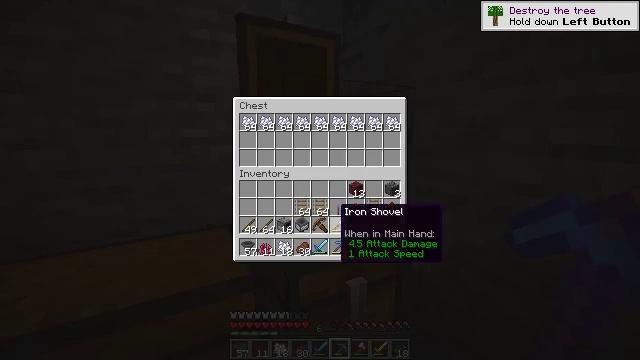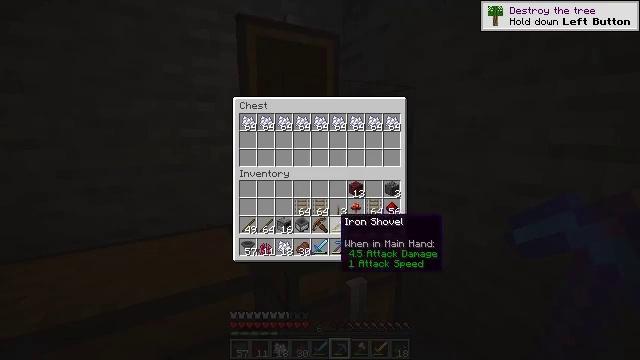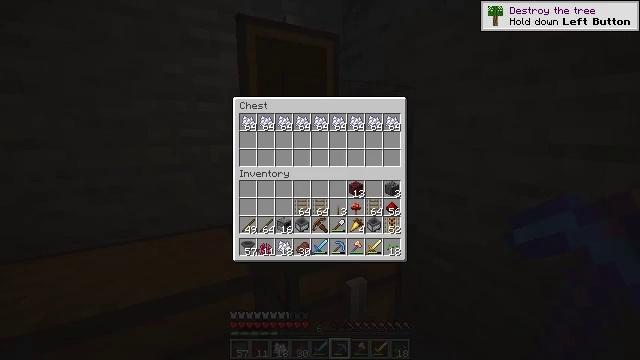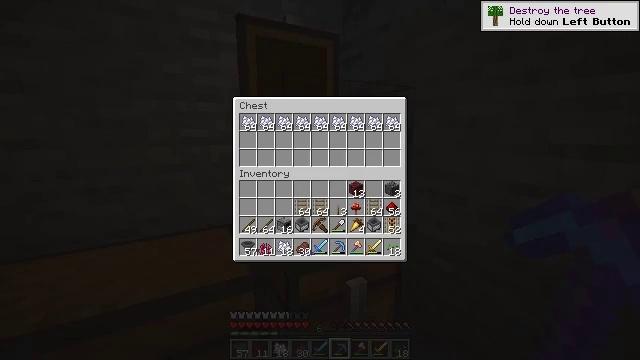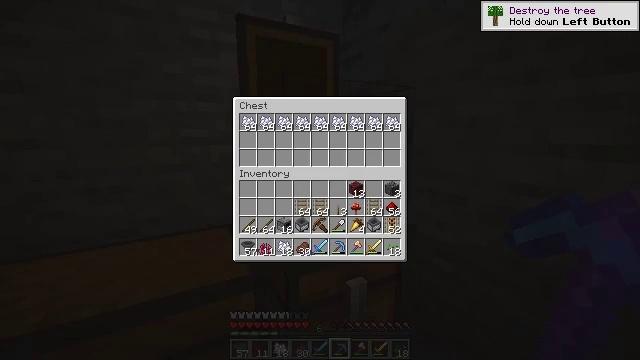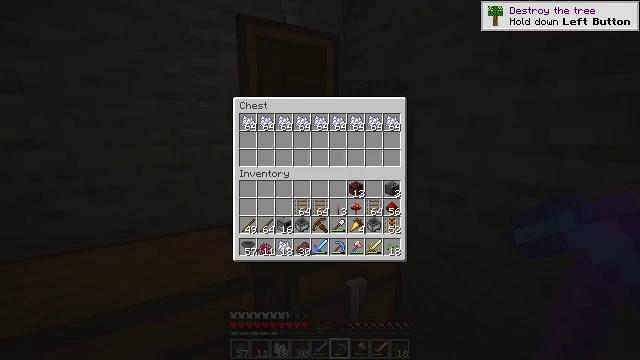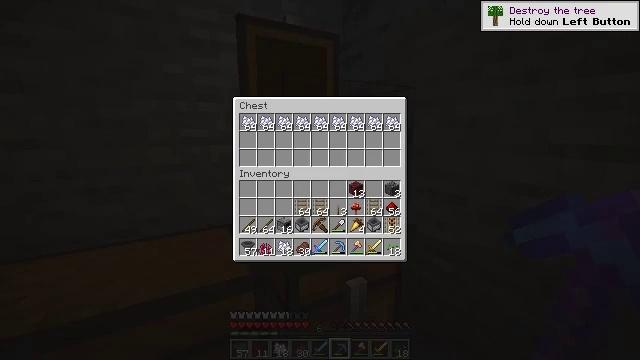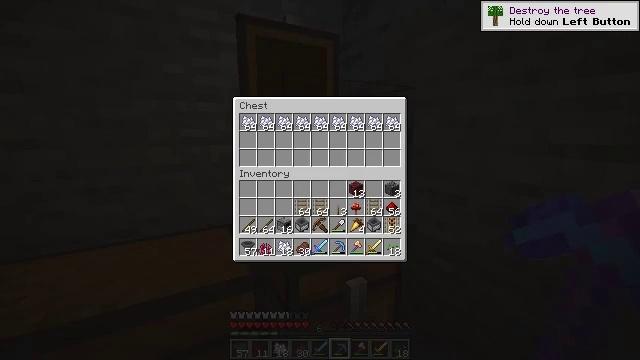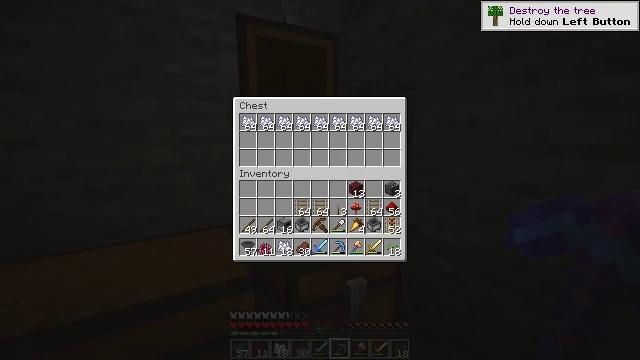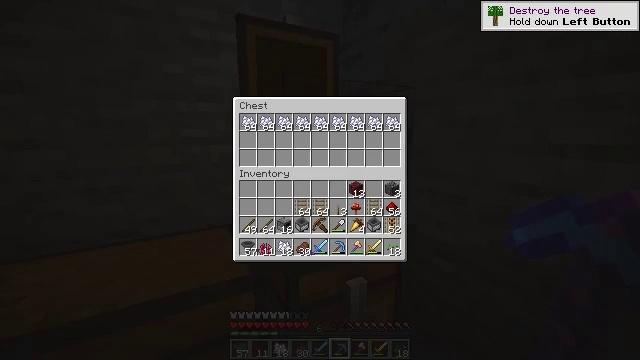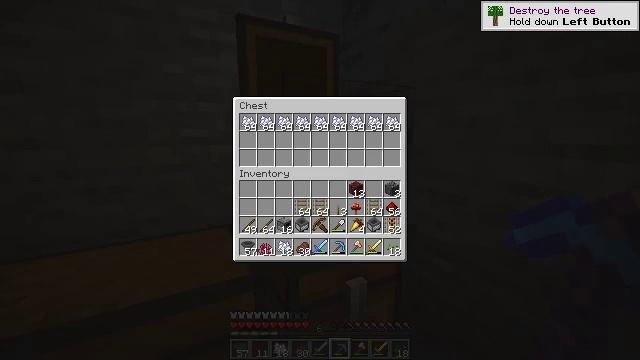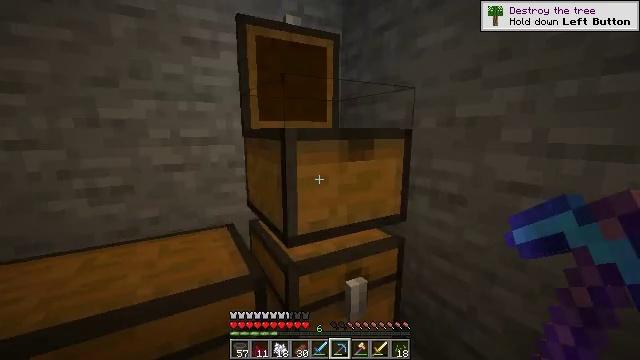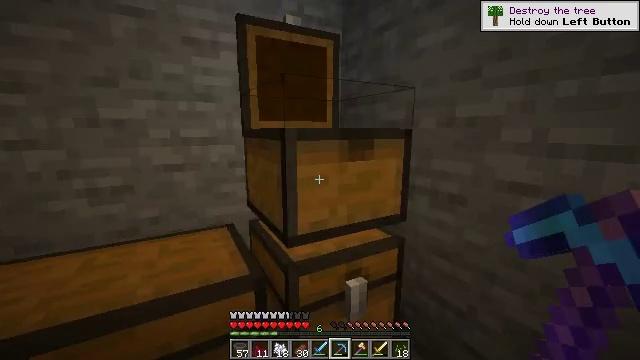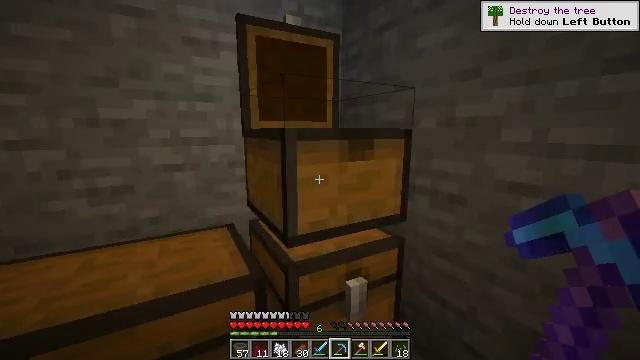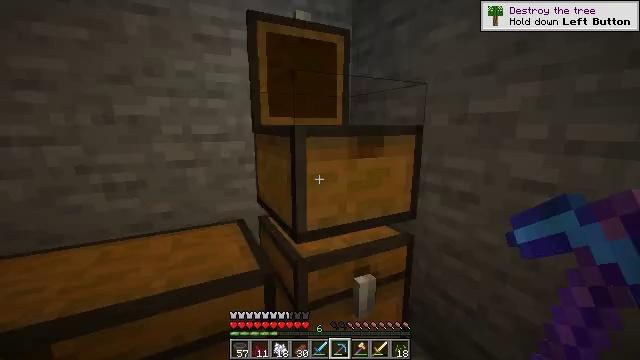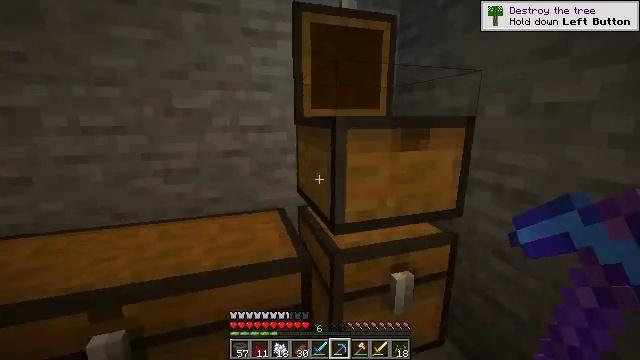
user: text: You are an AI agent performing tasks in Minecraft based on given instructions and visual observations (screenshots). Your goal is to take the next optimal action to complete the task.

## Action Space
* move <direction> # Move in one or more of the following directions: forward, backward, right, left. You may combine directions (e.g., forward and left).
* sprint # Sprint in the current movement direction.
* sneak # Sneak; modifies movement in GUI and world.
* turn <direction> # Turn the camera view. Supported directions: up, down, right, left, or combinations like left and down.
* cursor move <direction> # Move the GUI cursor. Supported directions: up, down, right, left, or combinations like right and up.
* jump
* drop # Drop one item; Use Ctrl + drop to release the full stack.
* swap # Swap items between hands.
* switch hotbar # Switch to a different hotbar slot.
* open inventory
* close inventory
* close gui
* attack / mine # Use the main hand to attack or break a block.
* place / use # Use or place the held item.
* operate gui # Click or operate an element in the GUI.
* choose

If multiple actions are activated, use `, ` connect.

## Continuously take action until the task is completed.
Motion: motion action
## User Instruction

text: Mine spruce leaves from the tree.
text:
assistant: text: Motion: turn down
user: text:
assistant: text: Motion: no_op
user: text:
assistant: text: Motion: no_op
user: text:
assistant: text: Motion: no_op
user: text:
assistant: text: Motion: no_op
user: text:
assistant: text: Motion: no_op
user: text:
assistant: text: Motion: no_op
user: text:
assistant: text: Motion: no_op
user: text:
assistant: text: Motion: no_op
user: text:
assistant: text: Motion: no_op
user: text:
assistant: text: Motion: no_op
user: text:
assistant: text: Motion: no_op
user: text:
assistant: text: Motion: no_op
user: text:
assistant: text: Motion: turn left
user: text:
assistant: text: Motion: turn left and down
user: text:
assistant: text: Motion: turn left and down
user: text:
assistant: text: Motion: turn left and down
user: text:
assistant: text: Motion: turn left and down
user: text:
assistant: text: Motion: turn left and down
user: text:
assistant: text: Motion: turn left and down
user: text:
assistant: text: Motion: use / place
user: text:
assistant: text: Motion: use / place
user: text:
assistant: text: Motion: use / place
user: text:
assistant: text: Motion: use / place
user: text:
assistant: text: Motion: no_op
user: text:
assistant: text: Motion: no_op
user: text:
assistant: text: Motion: no_op
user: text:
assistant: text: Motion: no_op
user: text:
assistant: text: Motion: no_op
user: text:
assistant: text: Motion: no_op